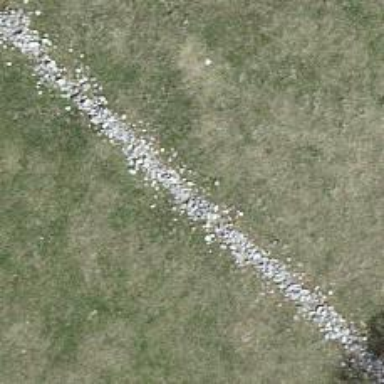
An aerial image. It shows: Dry stone wall barrier.